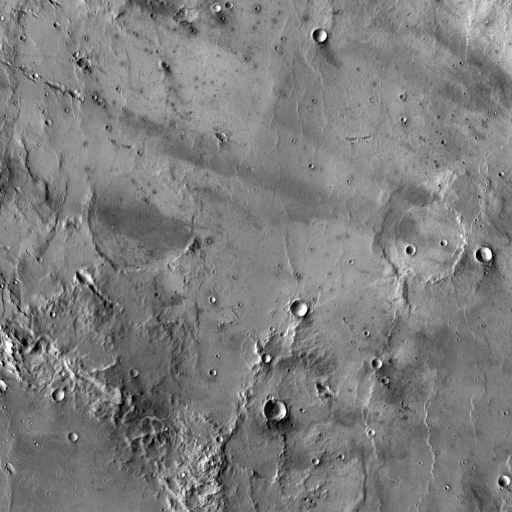
Crater classes present: Background, Other, Buried, Secondary